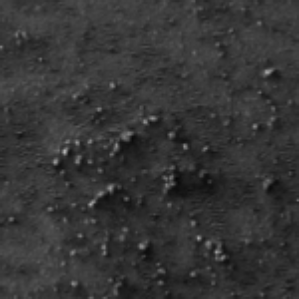
Label: frost